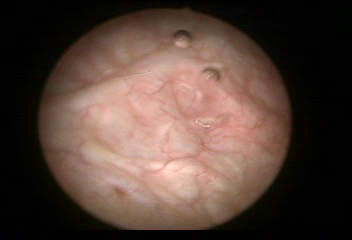
Modality: WLC
Class: Anatomical landmarks
Subclass: UreteralOrifice
Bladder cancer association: No
Annotated structures: Right ureteral orifice